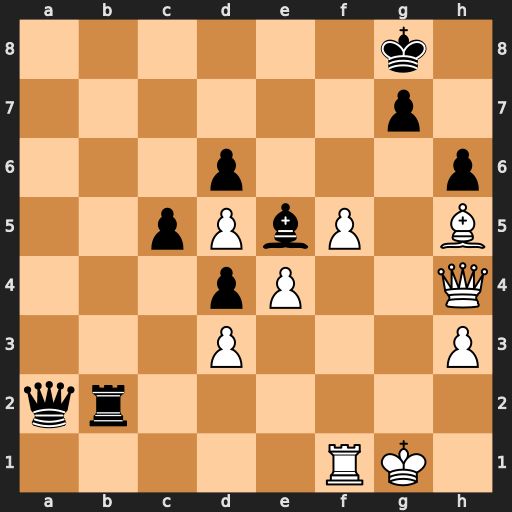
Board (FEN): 6k1/6p1/3p3p/2pPbP1B/3pP2Q/3P3P/qr6/5RK1
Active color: w
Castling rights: -
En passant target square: -
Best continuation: Qd8+ Kh7 Bg6#